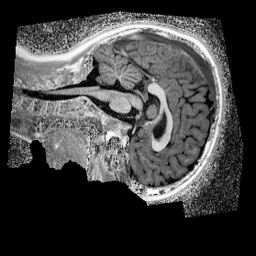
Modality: UNIT1_denoised
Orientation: sagittal
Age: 11
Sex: male
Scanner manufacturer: siemens
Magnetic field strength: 3 T
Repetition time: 4 s
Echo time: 0.00299 s